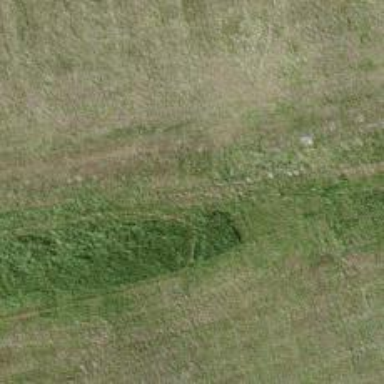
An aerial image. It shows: Grass path.